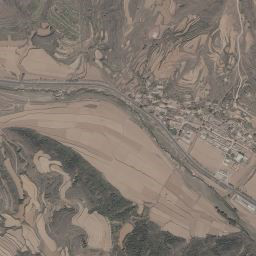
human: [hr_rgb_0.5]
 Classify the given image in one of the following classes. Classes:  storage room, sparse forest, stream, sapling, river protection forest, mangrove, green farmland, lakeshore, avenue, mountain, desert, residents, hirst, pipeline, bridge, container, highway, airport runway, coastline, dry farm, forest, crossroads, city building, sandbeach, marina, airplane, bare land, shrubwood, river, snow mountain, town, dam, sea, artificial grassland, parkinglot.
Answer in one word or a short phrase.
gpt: mountain